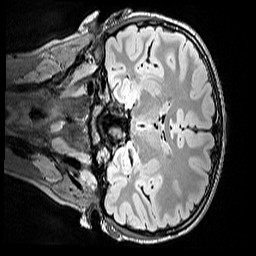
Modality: FLAIR
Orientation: coronal
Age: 9
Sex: male
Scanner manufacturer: siemens
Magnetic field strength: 3 T
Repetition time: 5 s
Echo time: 0.388 s